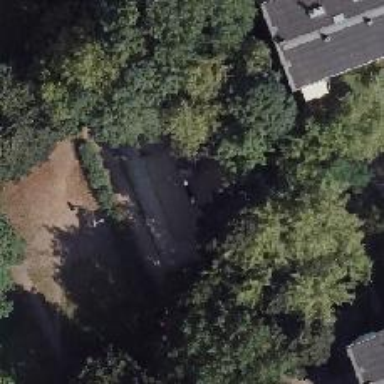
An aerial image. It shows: Playground area for leisure land.